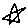
Label: star